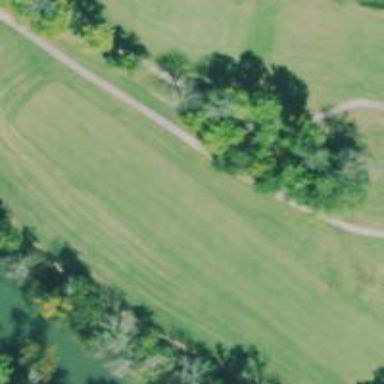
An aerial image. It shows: Footway that serves as golf path.